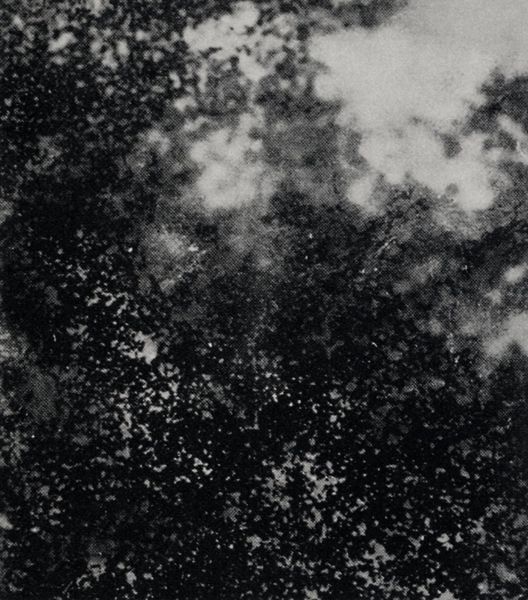
Titel: Himmelsaufnahme, Dornach
Künstler: August Strindberg
Standort: Stockholm
Institution: Kunglia Bibliothek
Schlagwörter: baum, blätter, dunkel, himmel, laub, schatten, weiß, bäume, landschaft, äste, abend, ausschnitt, grau, hell, licht, schwarz, straße, dach, muster, ast, zweige, blatt, ruhe, abstrakt, detail, melancholisch, nachdenklich, unscharf, foto, fotografie, punkte, spiel, zweig, schwarzweiss, sterne, wolkig, durcheinander, tupfen, laubbaum, photo, flecken, negativ, verschwommen, brüchig, lichtspiel, dicht, undeutlich, fotographie, verlauf, aufnahme, vage, ungenau, grobkörnig, fehler, scharf, unschärfe, experiment, träumerisch, löchrig, äaste, vergrößerung, mikroskop, foo, 1880, daguerroetypie, ansel adams